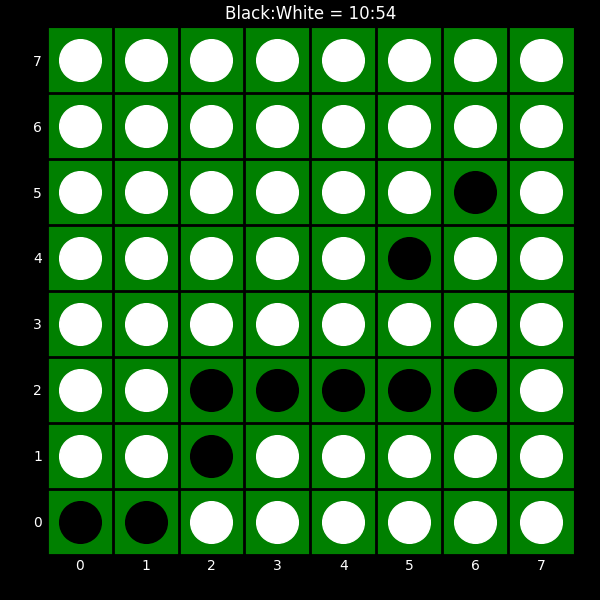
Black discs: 10
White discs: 54